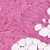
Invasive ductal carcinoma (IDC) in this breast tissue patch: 0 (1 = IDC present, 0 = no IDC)